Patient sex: F
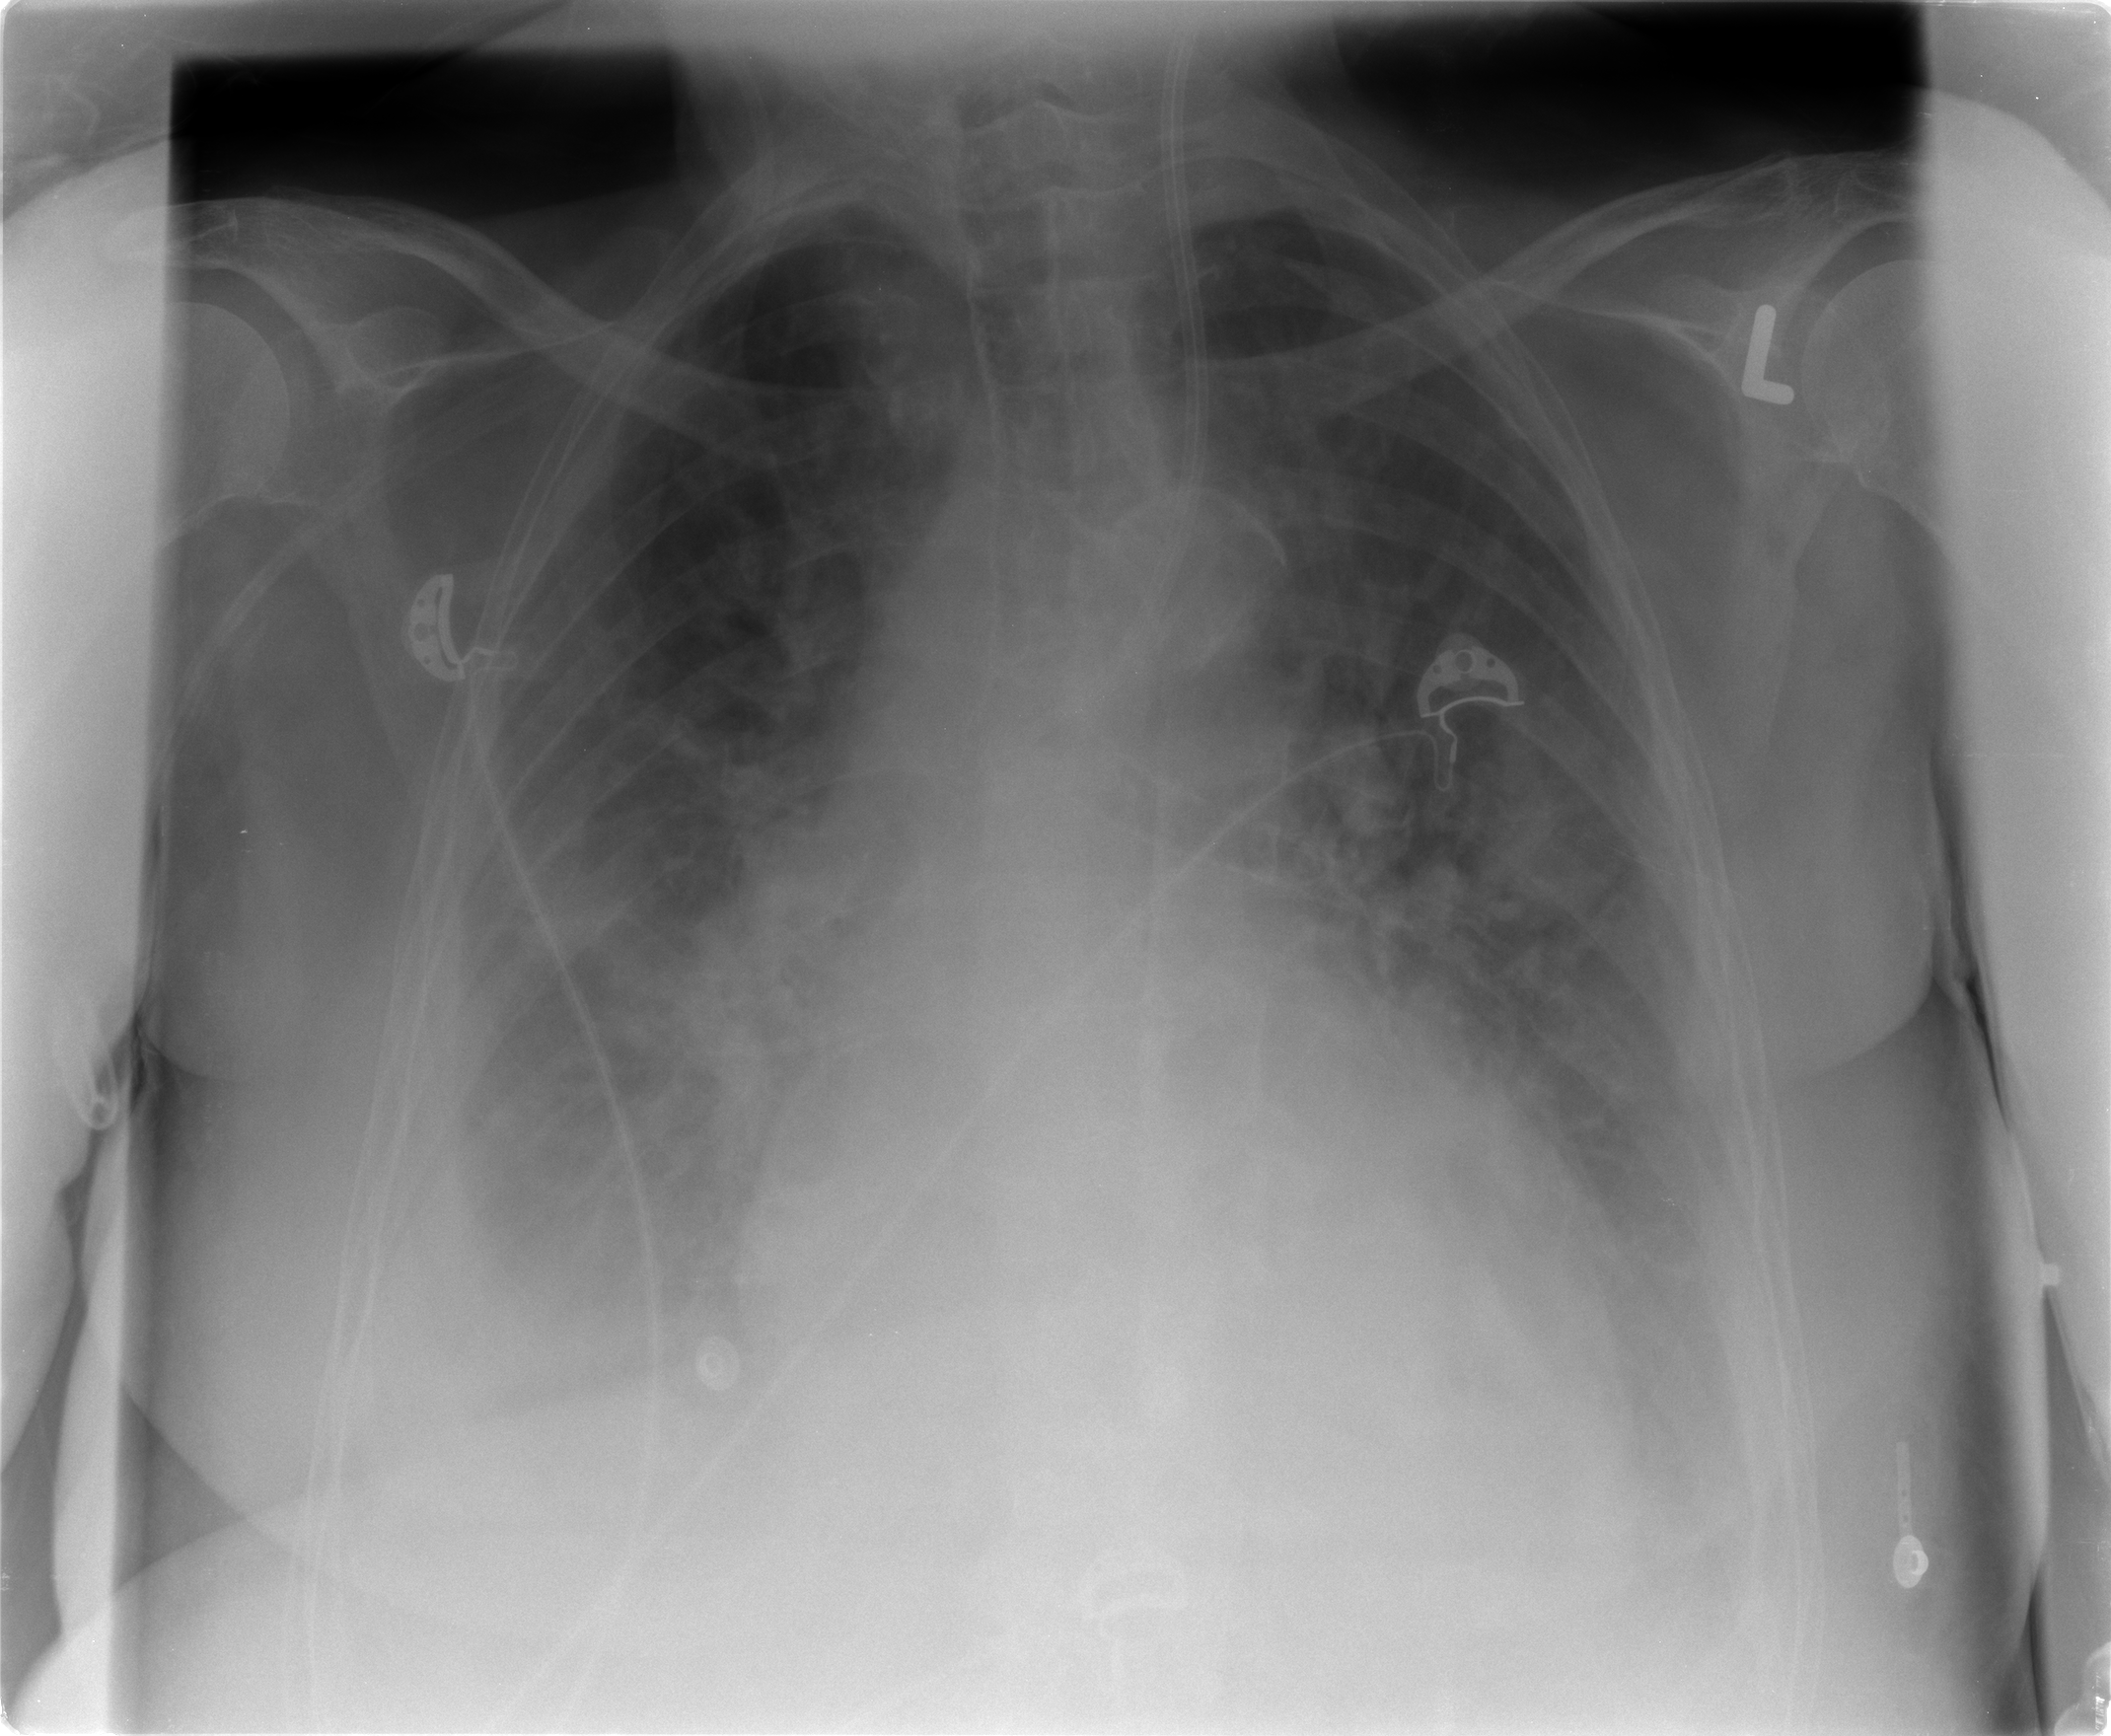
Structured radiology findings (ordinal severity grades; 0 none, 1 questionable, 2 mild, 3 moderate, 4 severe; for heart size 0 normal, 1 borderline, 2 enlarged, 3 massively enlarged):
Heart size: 2
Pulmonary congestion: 3
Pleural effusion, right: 3
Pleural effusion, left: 2
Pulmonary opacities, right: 2
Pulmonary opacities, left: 2
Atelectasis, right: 2
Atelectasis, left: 2